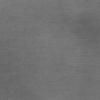
Label: dusty